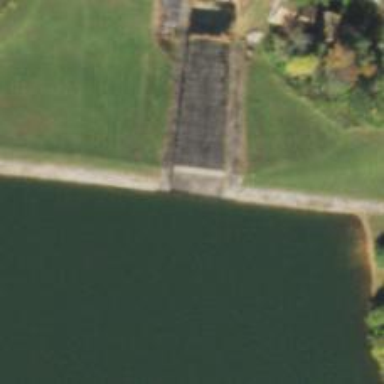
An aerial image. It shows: Dam across waterway.